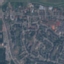
Land use / land cover: Residential